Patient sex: M
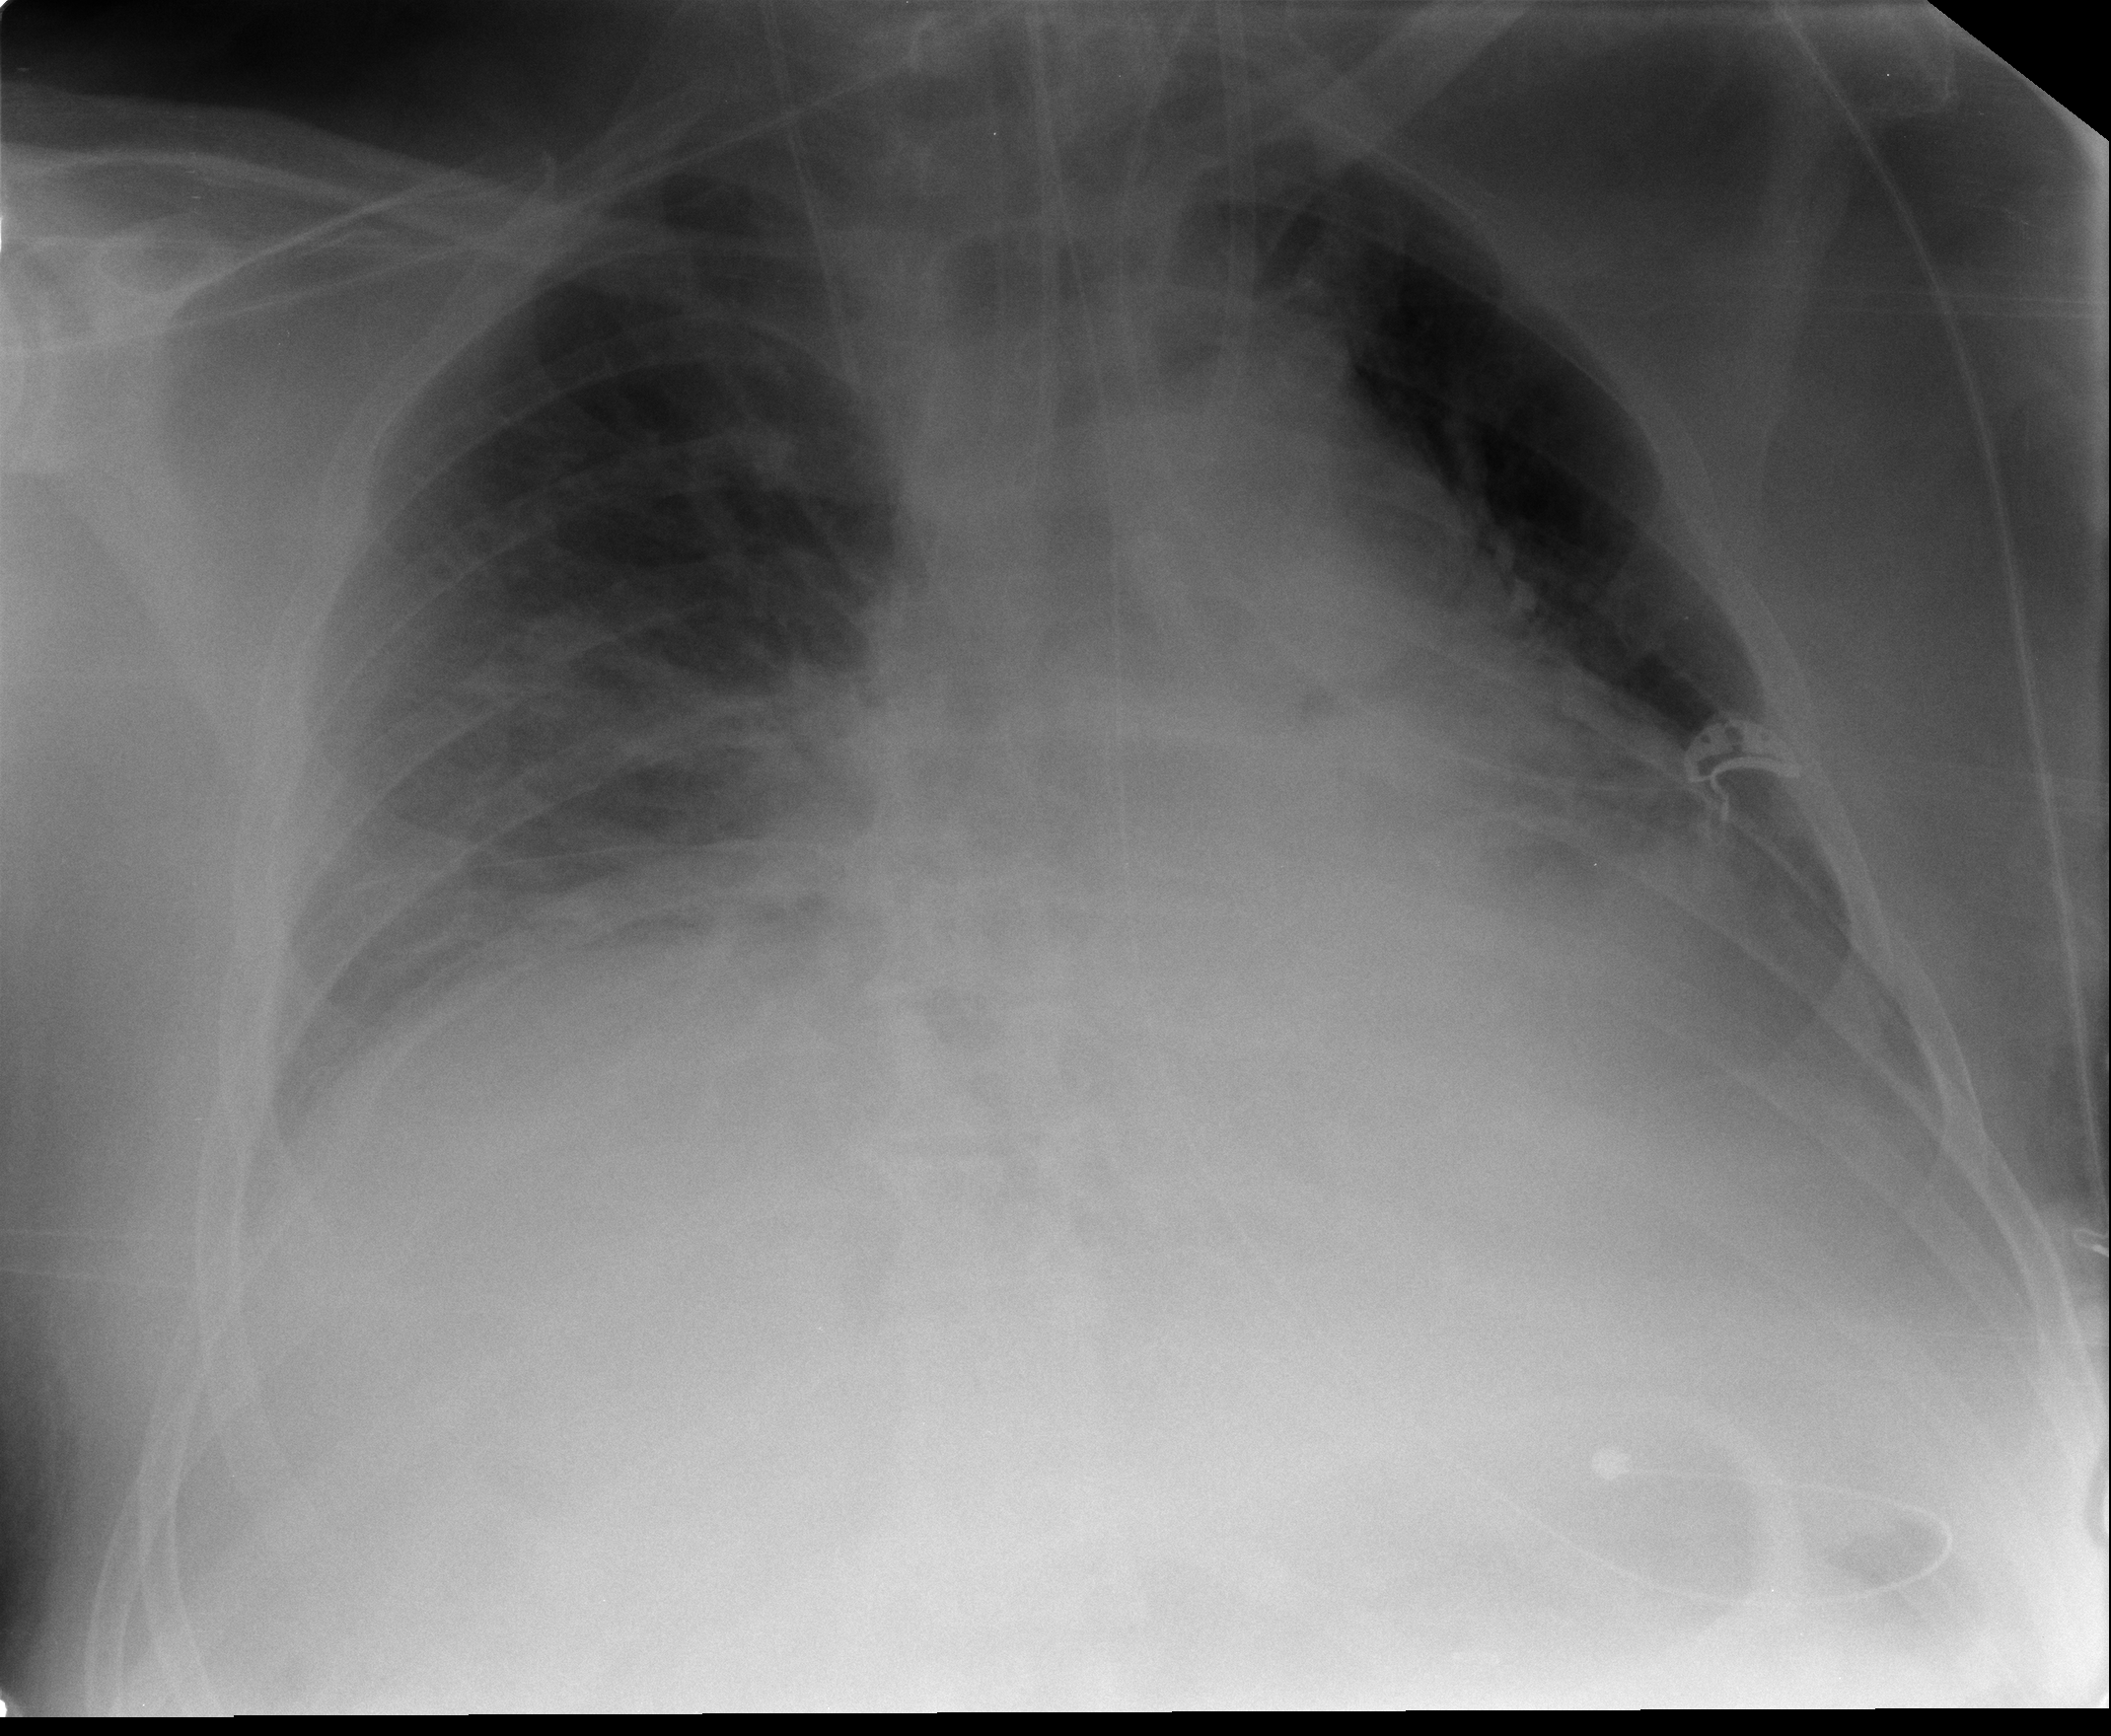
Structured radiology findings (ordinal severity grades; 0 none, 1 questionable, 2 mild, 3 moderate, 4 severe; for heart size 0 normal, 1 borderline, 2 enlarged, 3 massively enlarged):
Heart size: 2
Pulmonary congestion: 2
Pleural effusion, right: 1
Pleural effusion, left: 2
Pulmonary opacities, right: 2
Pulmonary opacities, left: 2
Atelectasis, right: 2
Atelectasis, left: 2